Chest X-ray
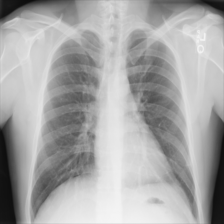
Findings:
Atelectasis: positive
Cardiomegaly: negative
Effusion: negative
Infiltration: positive
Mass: negative
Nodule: positive
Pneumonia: negative
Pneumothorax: negative
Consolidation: negative
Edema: negative
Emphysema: negative
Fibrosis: positive
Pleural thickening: negative
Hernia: negative